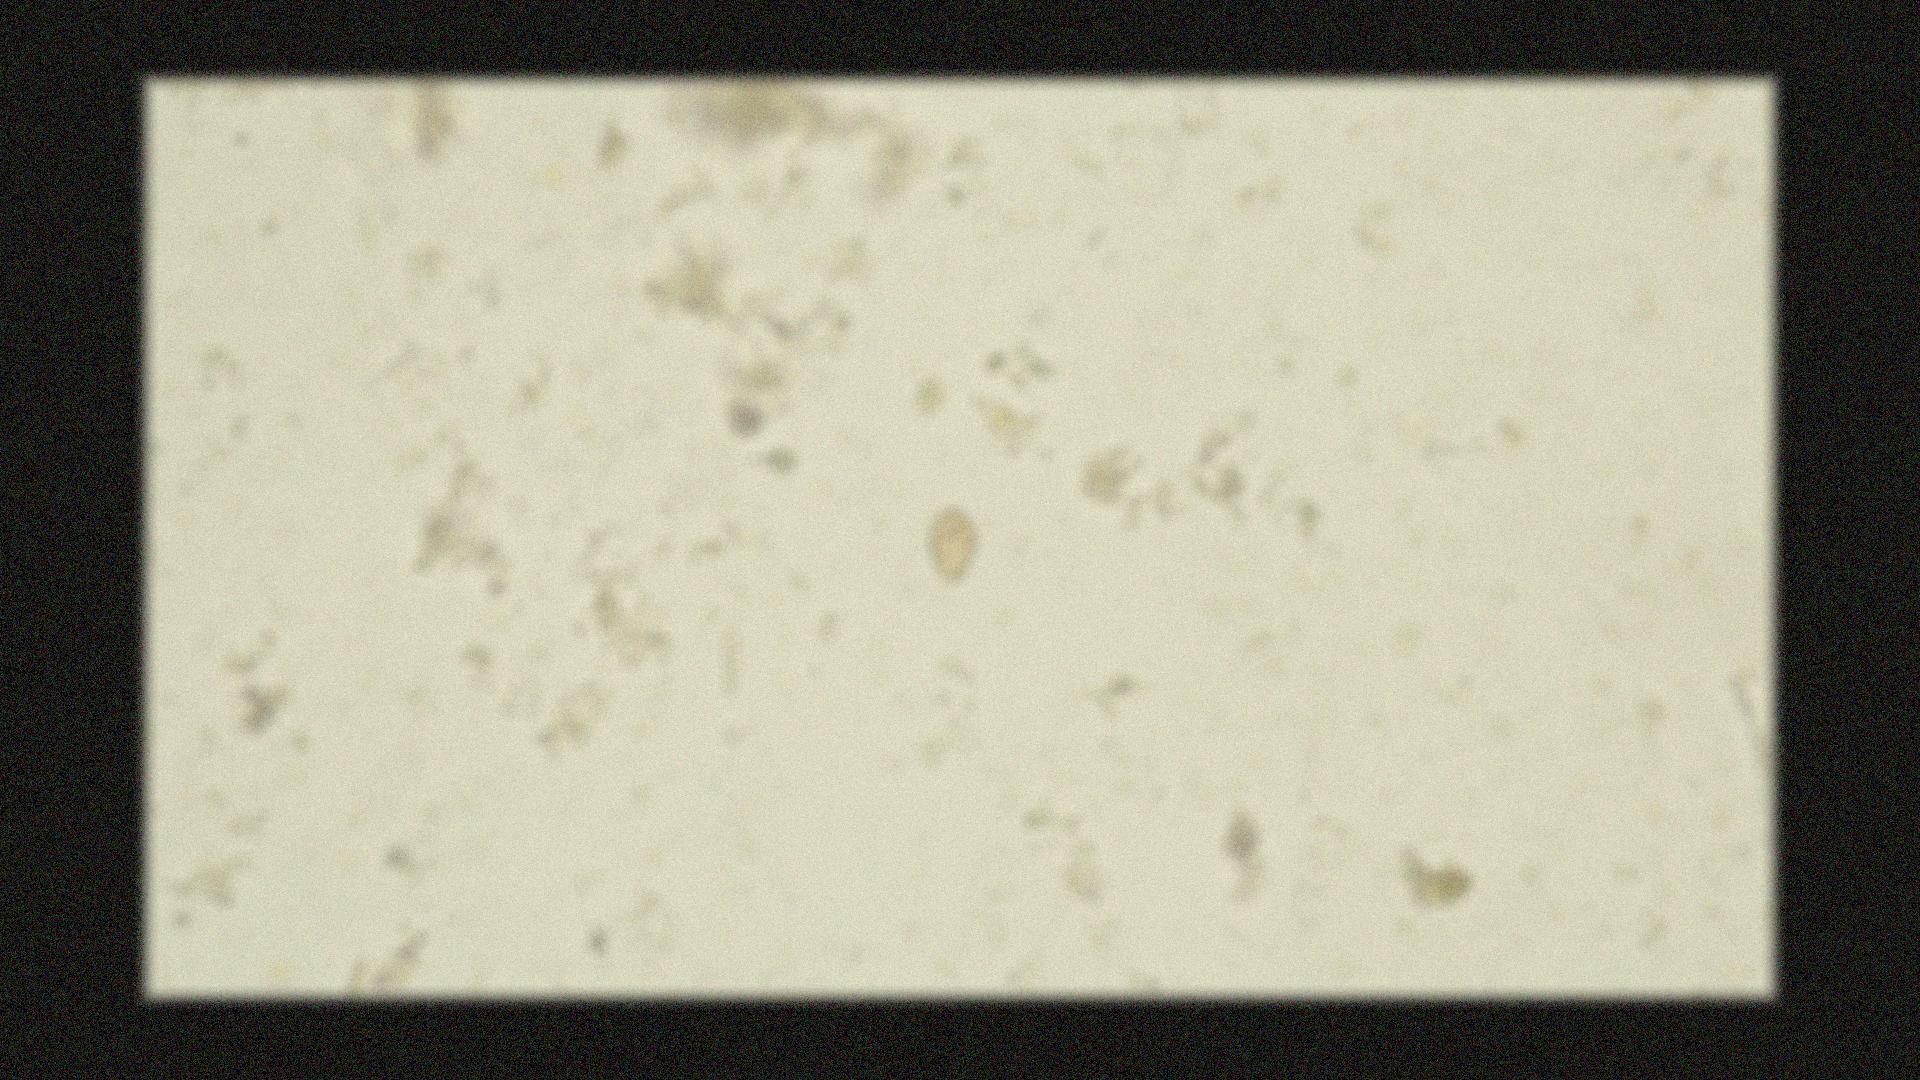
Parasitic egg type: Opisthorchis viverrine